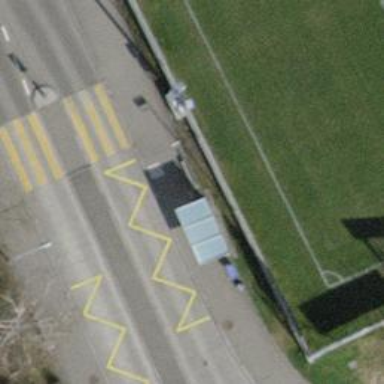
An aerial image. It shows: Bus stop with shelter. It is platform for public transport.